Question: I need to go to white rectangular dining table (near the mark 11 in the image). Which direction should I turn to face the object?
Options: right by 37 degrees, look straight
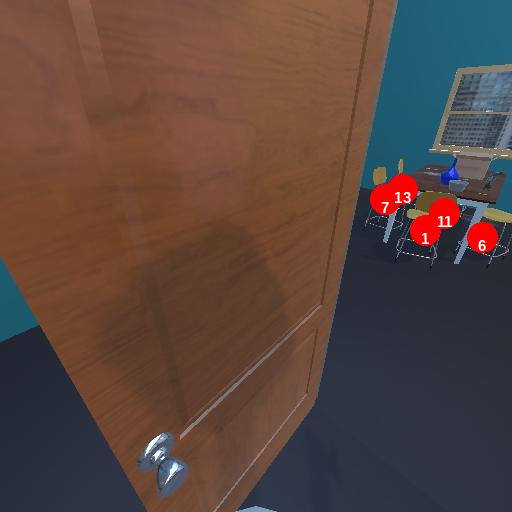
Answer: right by 37 degrees